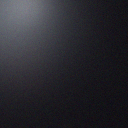
Screen state: off